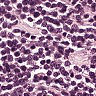
Metastatic tissue present: no